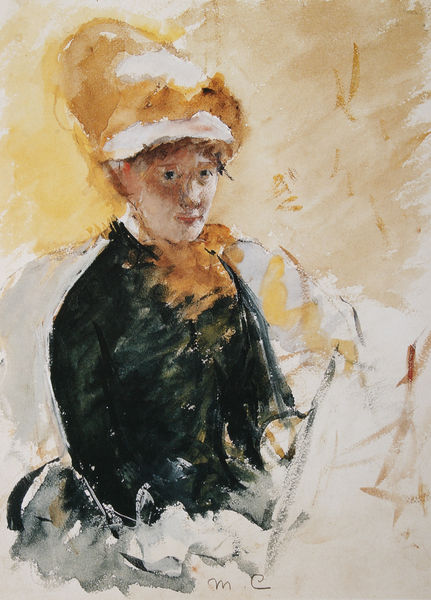
Titel: Selbstbildnis
Künstler: Mary Cassatt
Standort: Washington, D.C.
Institution: National Portrait Gallery
Schlagwörter: blau, dunkel, feder, gemälde, hand, körper, schatten, weiß, aquarell, gelb, grün, impressionismus, mädchen, ocker, sand, sitzen, braun, degas, frankreich, frau, frisur, grau, haar, hell, hintergrund, hut, kleid, kreide, licht, mund, nase, ohr, orange, paris, pastell, profil, schwarz, skizze, stirn, zeichnung, blick, dame, rot, schal, tuch, wolke, beige, expressionismus, haube, malerei, rock, schleife, blond, jacke, jung, mütze, arm, arme, augen, blass, faru, federn, gesicht, halten, kragen, mensch, ärmel, bildnis, blicken, hände, möbel, portrait, porträt, schauen, signatur, öl, pastos, auge, gold, haare, halbfigur, mantel, sitzend, stoff, stoffe, tücher, person, augenbrauen, kinn, kontrast, lippen, locke, locken, rosa, scheitel, federbusch, fell, reiterin, kopfbedeckung, lächeln, sommer, wangen, papier, stab, studie, farbe, wasserfarbe, linien, signiert, hocker, französisch, duktus, sitzende, monet, ernst, halstuch, malerin, manet, wange, augenbraue, selbstporträt, hutkrempe, striche, betrachter, wei, tusche, wasserfarben, corinth, greis, kohle, hocken, wolkig, uniform, strich, entwurf, pinsel, sonnig, pinselstrich, tinte, gesciht, unvollendet, selbstportrait, halbprofil, oberteil, dunkle, ölskizze, pinselstriche, plan, greisin, unfertig, oma, verdeckt, fellkragen, gucken, aquarelle, impressionist, vorzeichnung, gouache, skizz, skizzenhaft, flüchtig, zeichnend, hochgeschlossen, schute, eduard manet, reitzeug, verdekt, ock, m, e, m c, haubr, m.e.